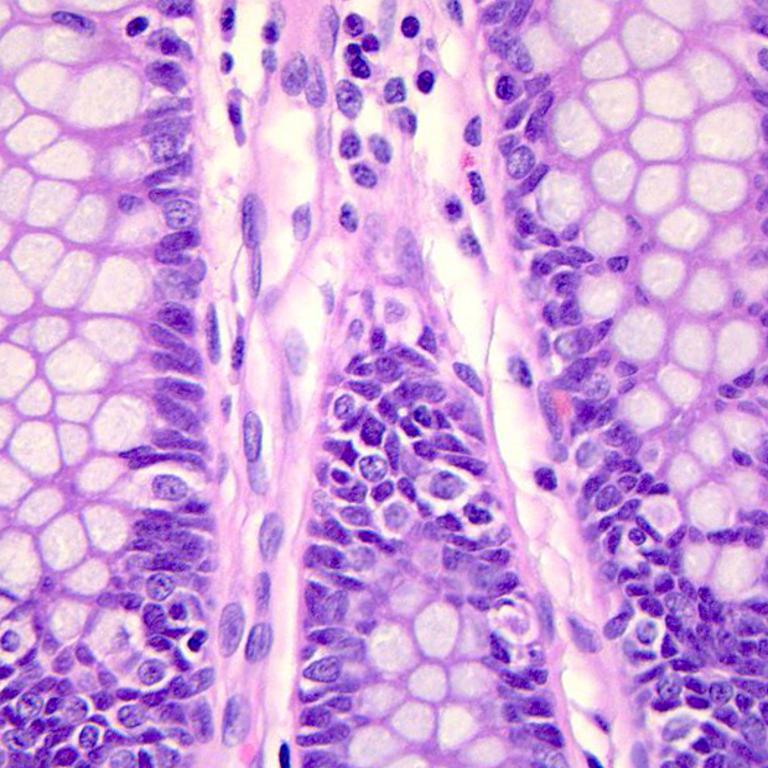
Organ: colon
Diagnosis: benign